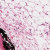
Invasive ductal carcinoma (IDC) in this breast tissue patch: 0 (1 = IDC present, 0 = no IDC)